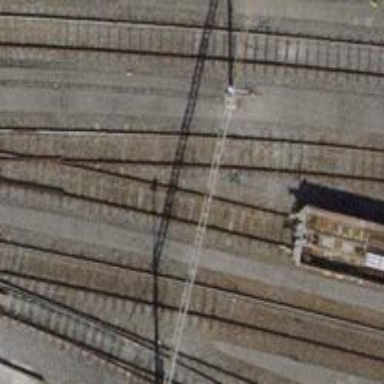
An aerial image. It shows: Railway yard with electrified contact lines.